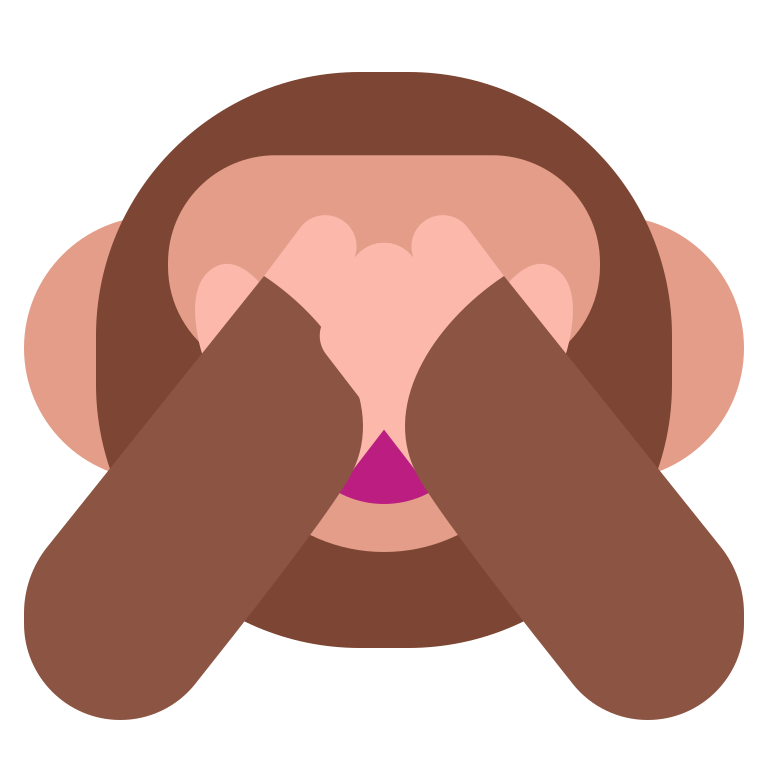
see no evil monkey flat